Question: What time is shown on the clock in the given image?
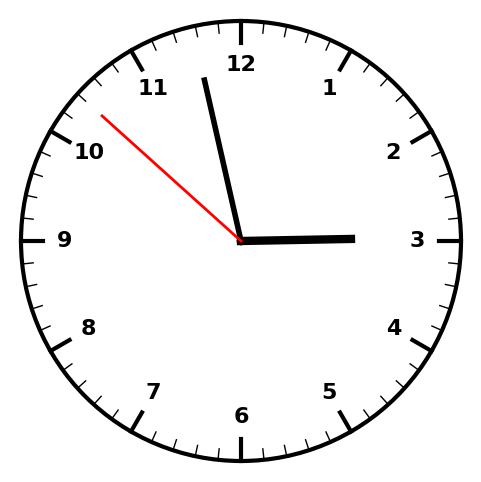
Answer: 02:57:52